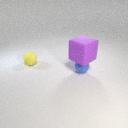
small blue rubber sphere in front of small yellow rubber sphere